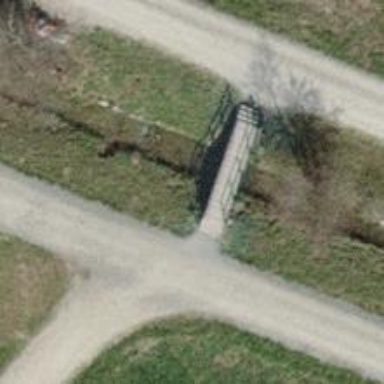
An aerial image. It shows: Path bridge with high-grade track surface.